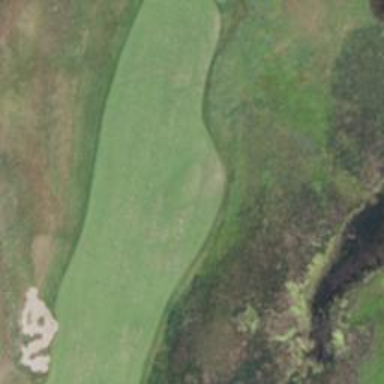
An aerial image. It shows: Golf hole.